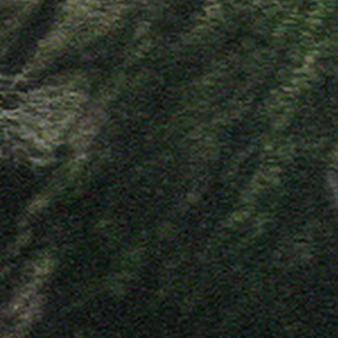
Label: other